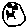
Label: smiley face